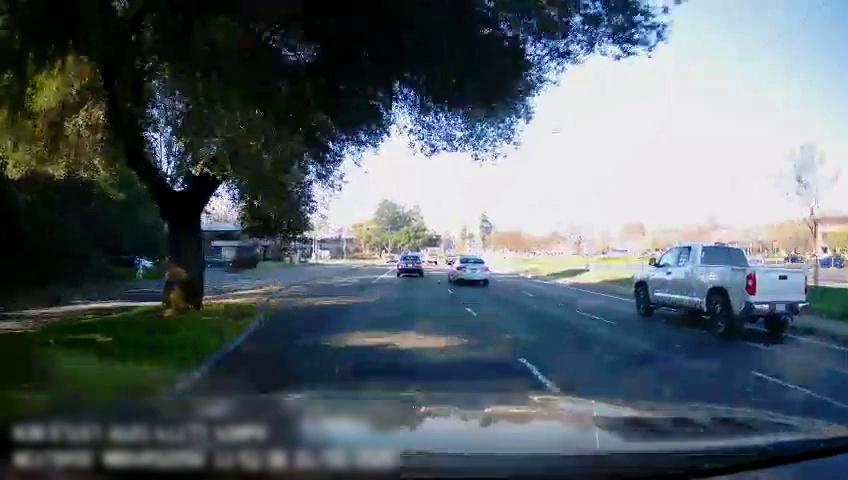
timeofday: Day
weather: Sunny
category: Drivable Space
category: Drivable Space
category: Vehicles | Truck
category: Vehicles | Car
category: Vehicles | Truck
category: Vehicles | Car
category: Vehicles | SUV
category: Lanes | Current Lane
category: Lanes | Alternate Lane
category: Lanes | Alternate Lane
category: Lanes | Current Lane